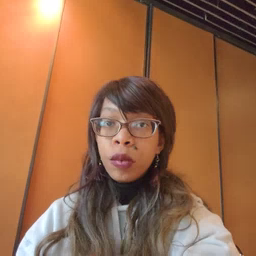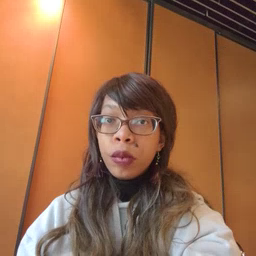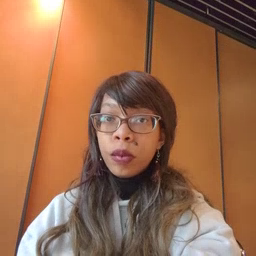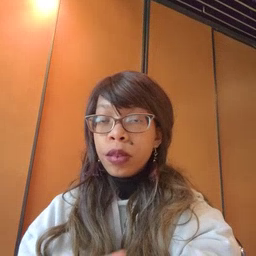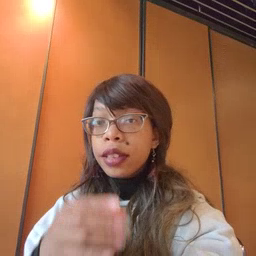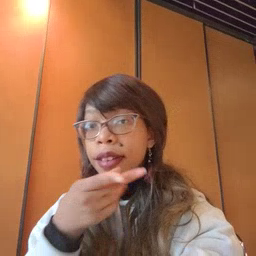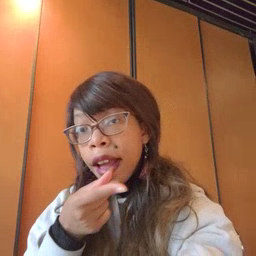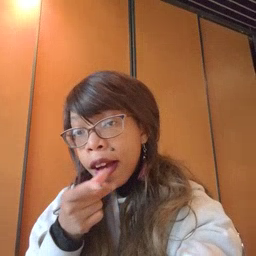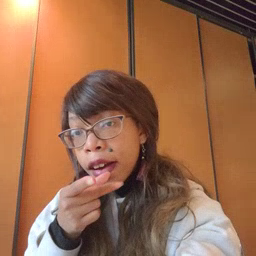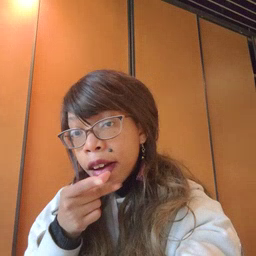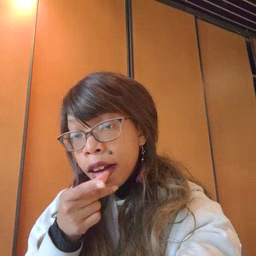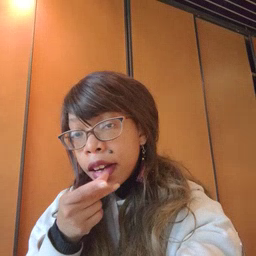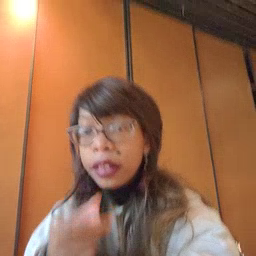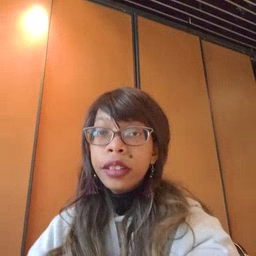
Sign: snack